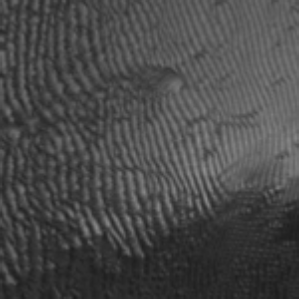
Label: frost